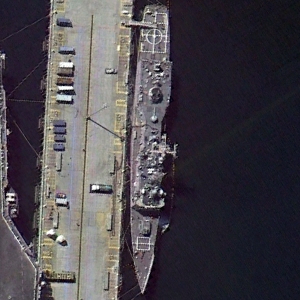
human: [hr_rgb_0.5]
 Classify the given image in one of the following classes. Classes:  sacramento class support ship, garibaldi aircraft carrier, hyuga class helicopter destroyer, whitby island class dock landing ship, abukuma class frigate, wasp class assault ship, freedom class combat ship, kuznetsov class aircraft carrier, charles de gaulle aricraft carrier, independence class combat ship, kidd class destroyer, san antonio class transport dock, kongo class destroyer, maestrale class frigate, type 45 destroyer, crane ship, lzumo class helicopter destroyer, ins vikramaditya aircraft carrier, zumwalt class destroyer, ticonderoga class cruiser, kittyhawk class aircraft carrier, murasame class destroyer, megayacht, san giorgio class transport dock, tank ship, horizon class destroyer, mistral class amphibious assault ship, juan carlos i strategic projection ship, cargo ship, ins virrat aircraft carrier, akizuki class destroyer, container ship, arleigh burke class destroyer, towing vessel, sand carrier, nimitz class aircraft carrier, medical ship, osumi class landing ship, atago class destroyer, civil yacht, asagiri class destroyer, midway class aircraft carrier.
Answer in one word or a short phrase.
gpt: Ticonderoga class cruiser